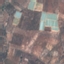
Label: PermanentCrop